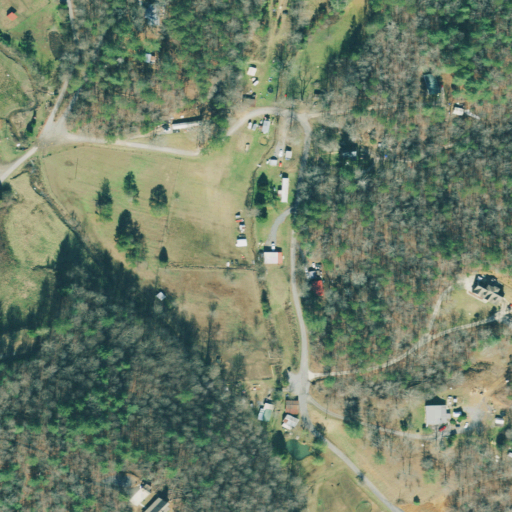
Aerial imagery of valley in Georgia named Jackson Hollow containing open development, mixed forest, deciduous forest, pasture, low intensity development, evergreen forest, shrub, grassland, barren land, and medium intensity development